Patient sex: M
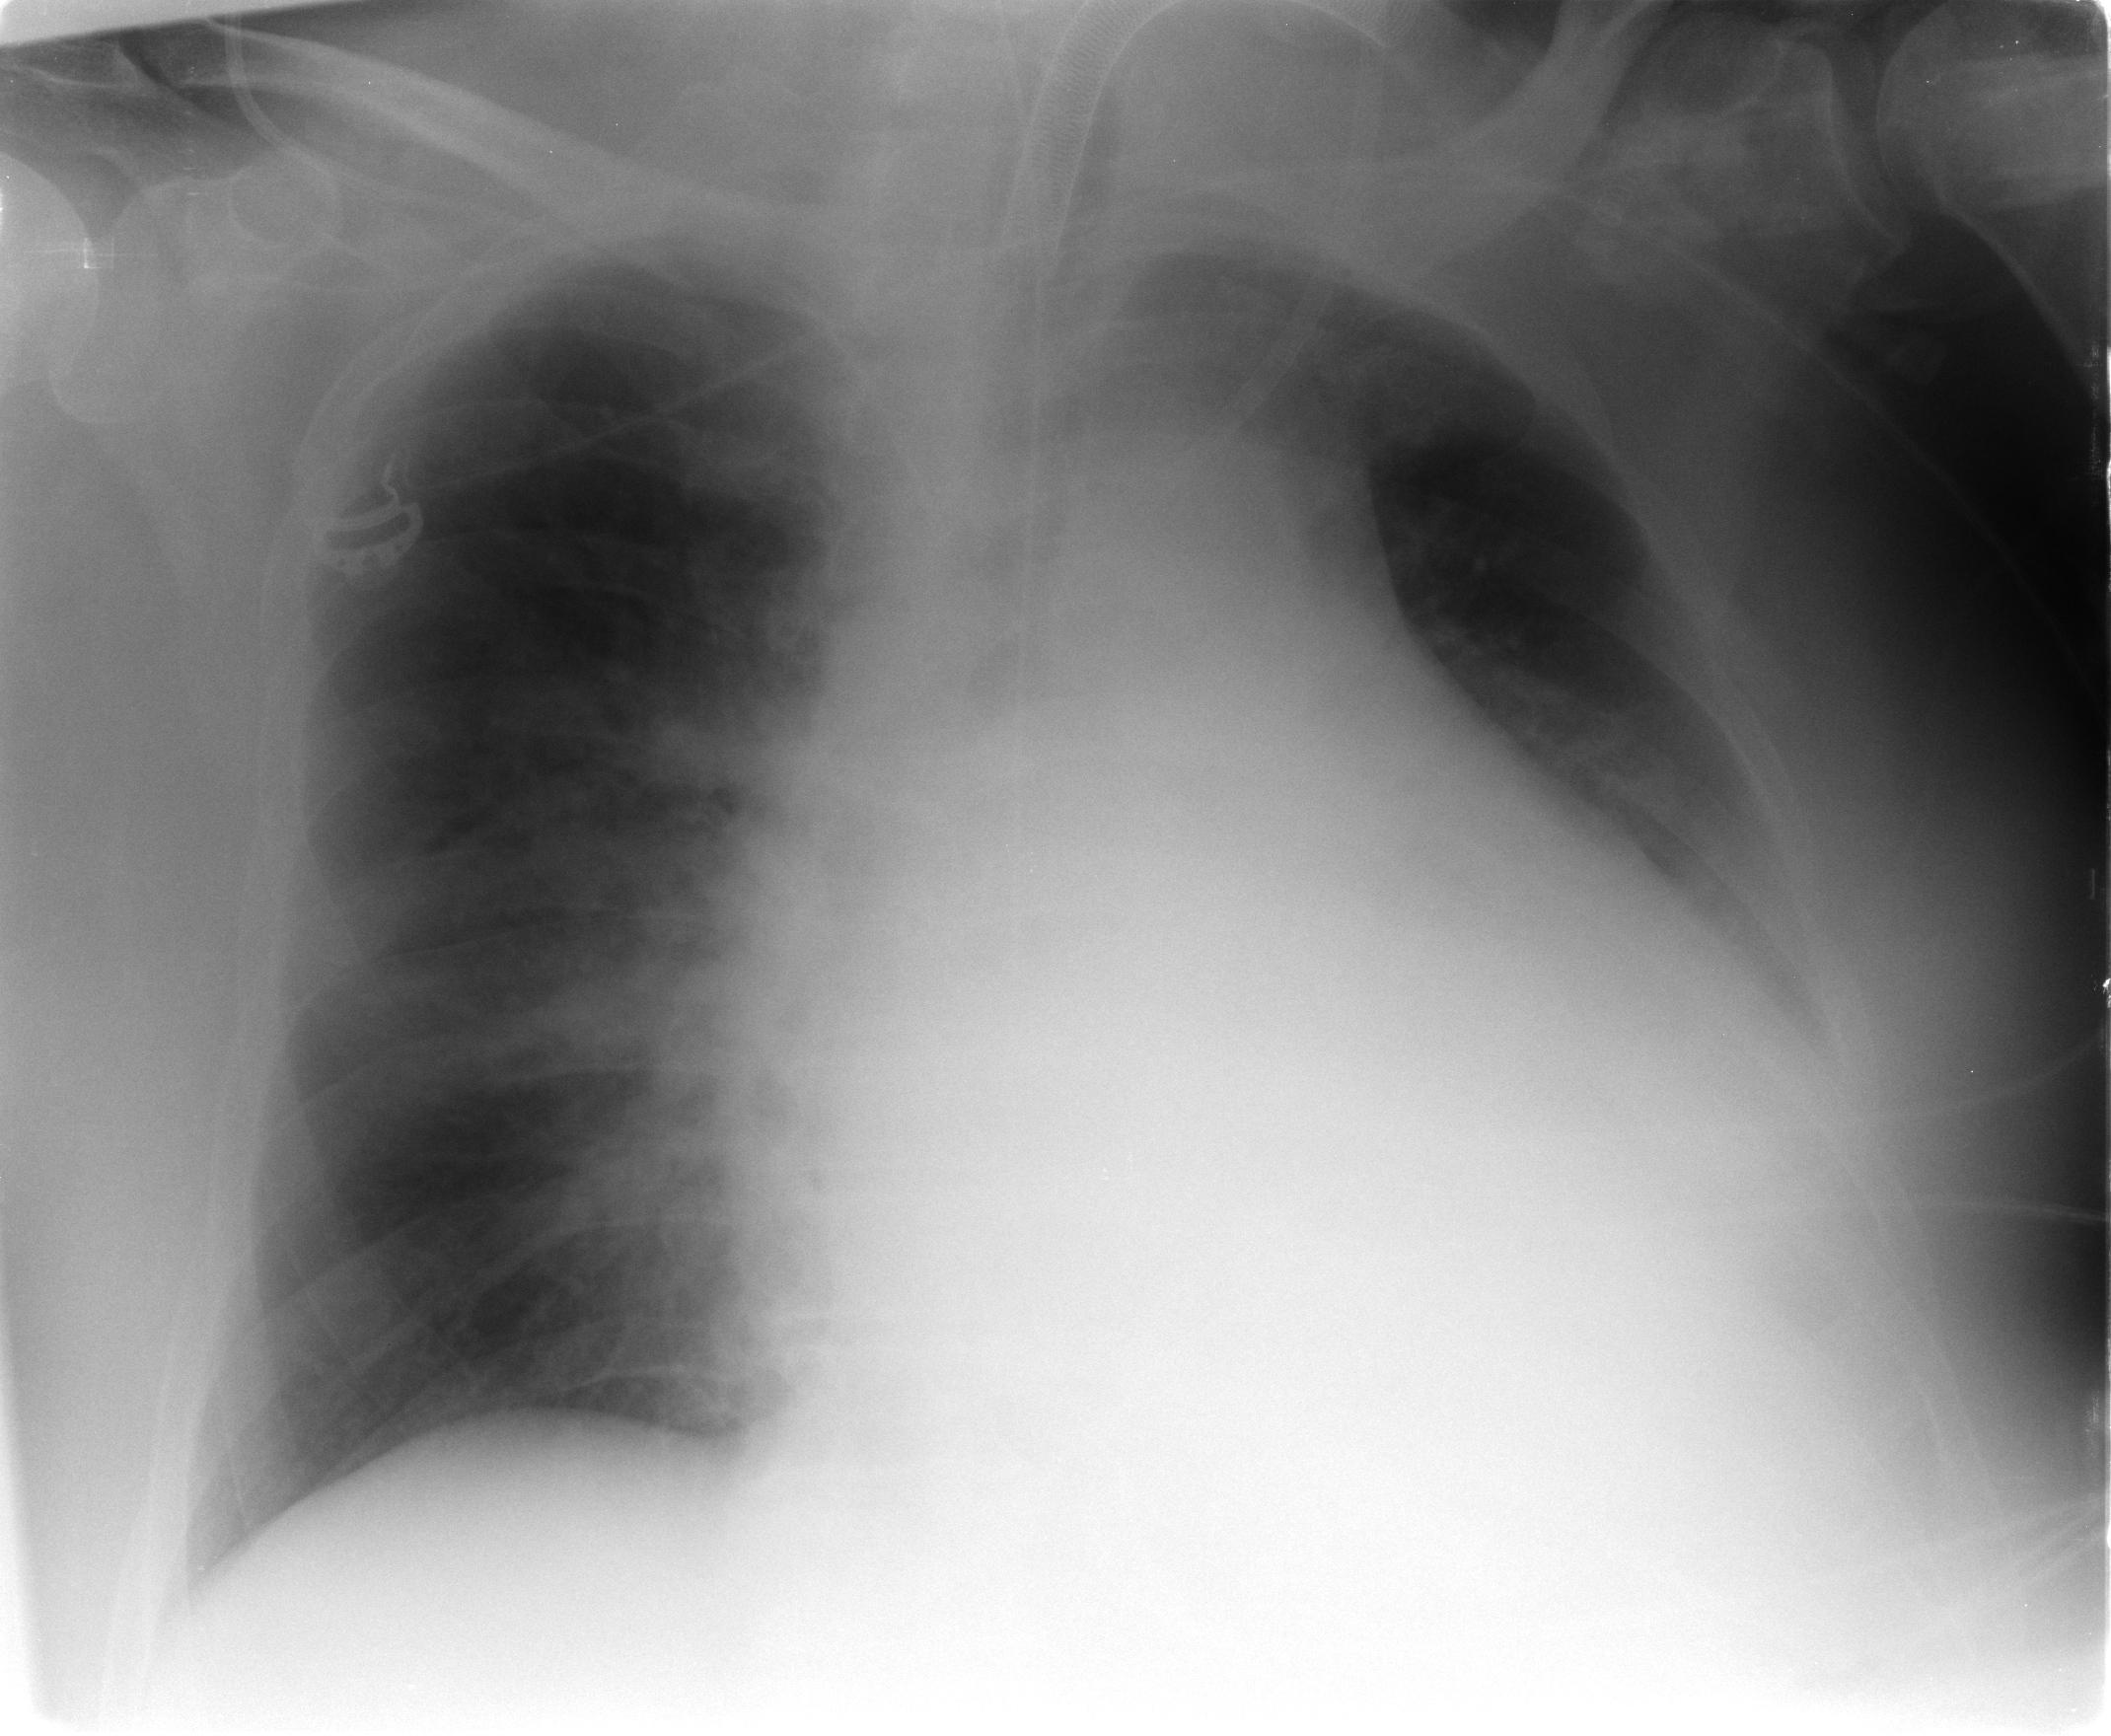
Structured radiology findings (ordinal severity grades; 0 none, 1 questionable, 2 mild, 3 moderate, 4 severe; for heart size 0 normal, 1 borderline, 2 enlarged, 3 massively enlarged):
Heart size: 3
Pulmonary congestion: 2
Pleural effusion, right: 0
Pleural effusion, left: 2
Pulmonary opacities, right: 2
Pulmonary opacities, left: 0
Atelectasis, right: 2
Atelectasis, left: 3